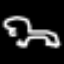
Label: frog